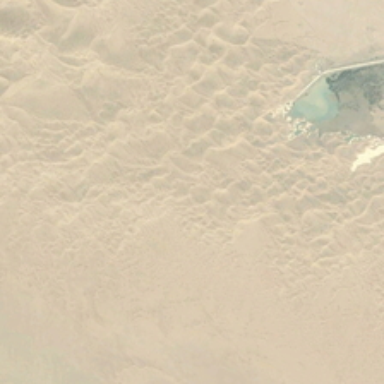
It is a piece of yellow desert .